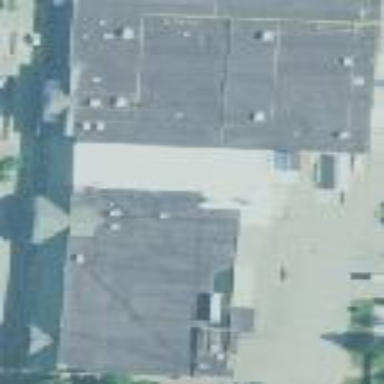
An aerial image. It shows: Retail building that is part of commercial department store.